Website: lowes
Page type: order-tracking
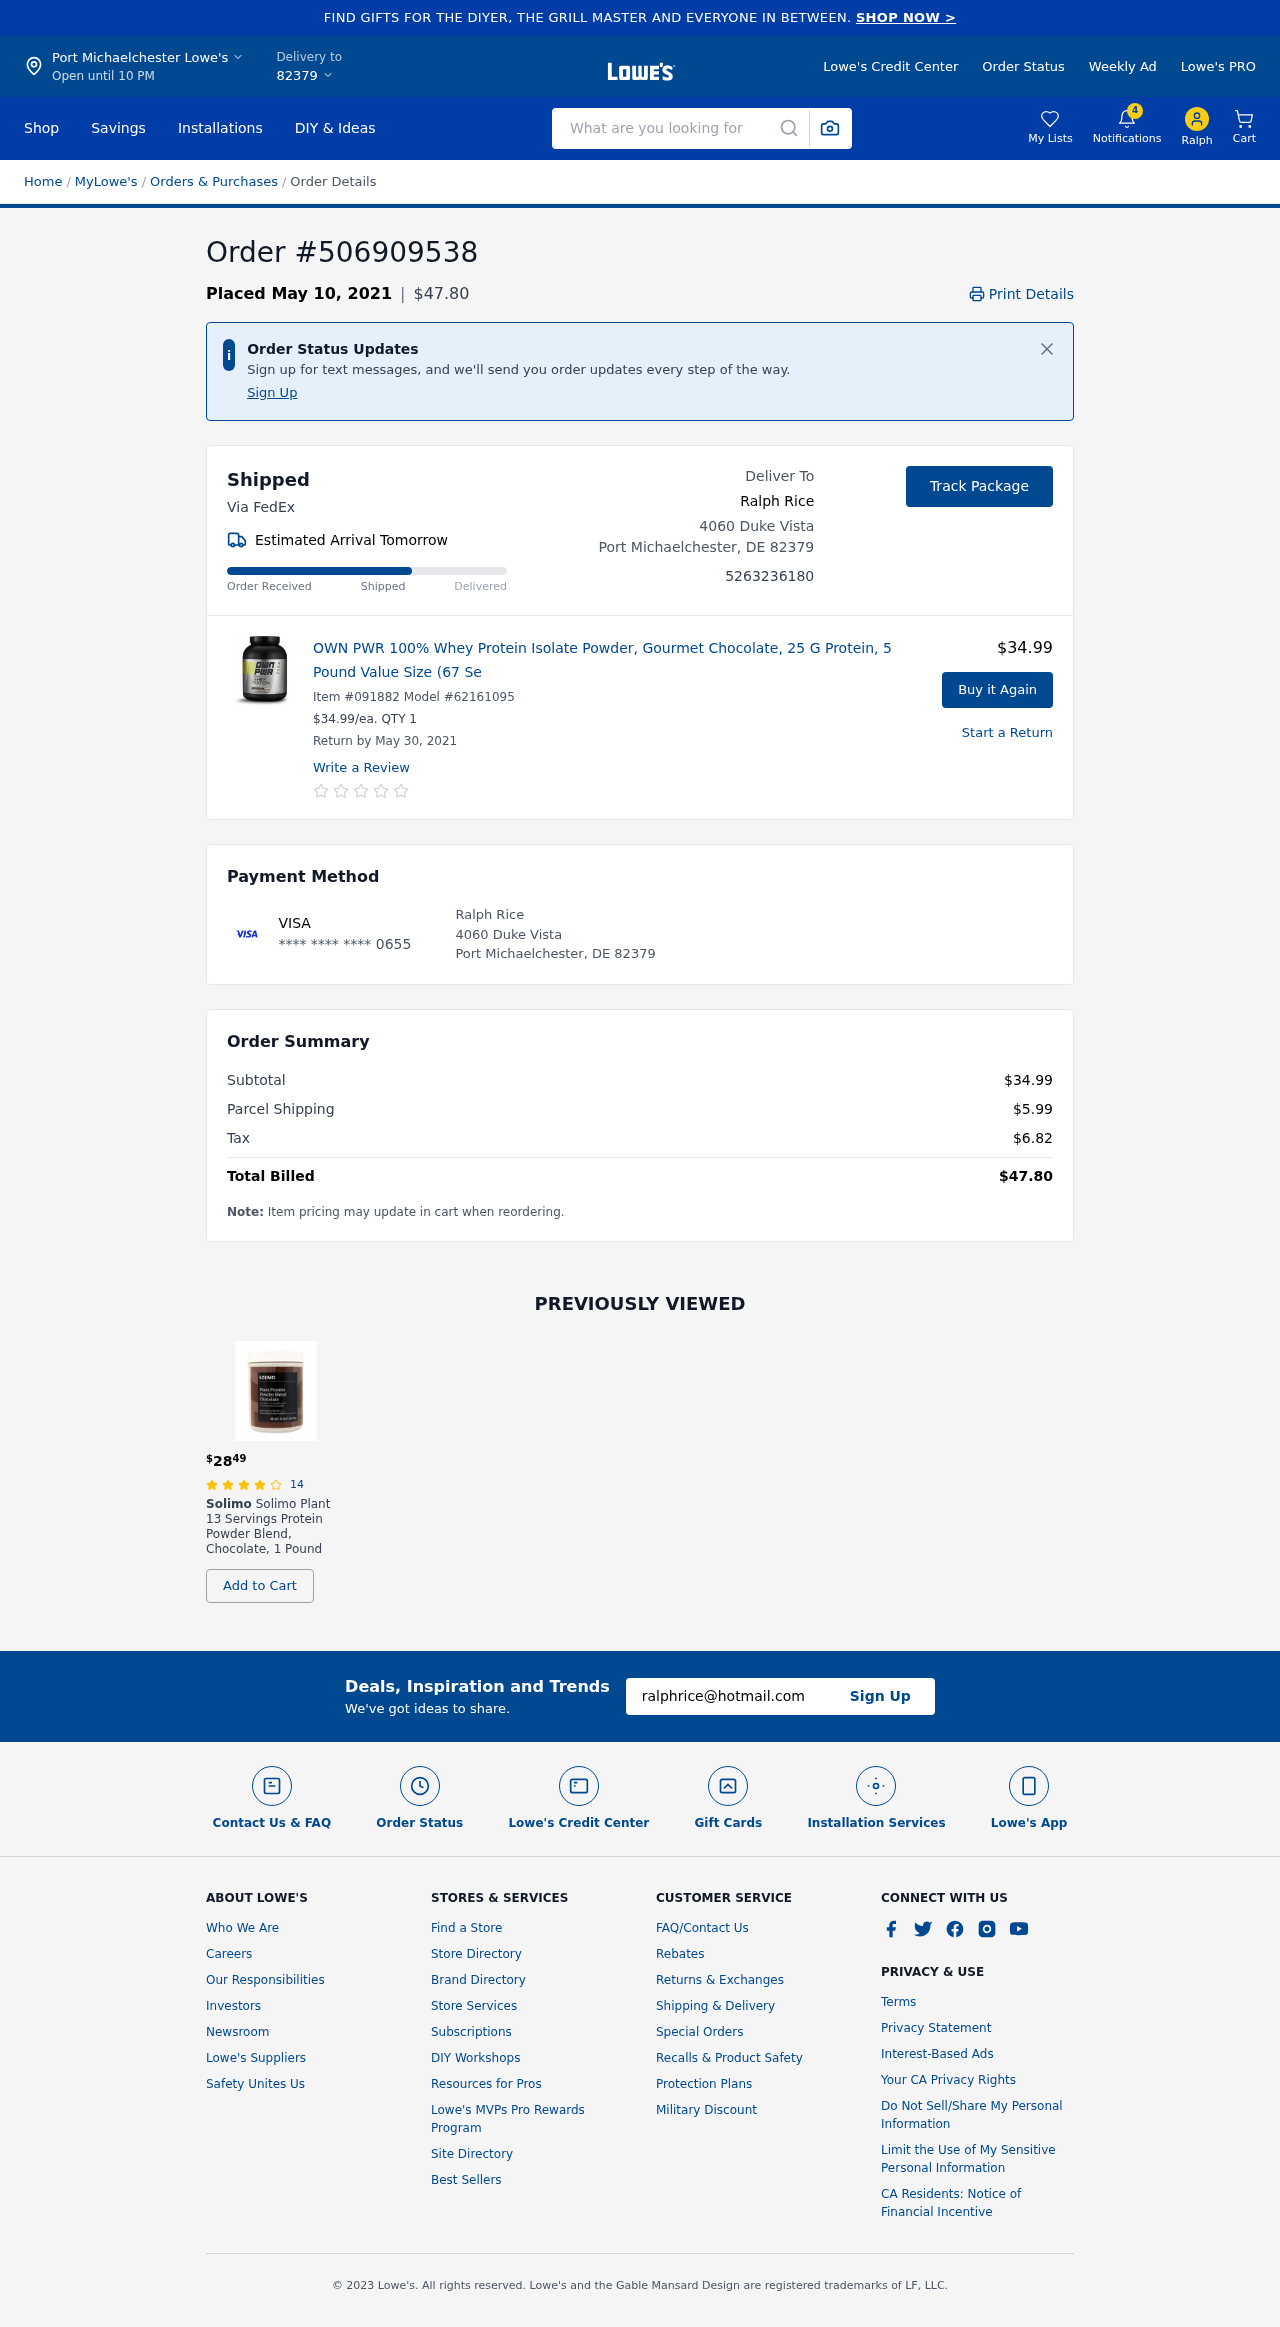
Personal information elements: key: PII_CARD_LAST4
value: **** **** **** 0655
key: PII_CARD_TYPE
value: VISA
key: PII_CITY
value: Port Michaelchester Lowe's
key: PII_CITY_STATE_ZIP
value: Port Michaelchester, DE 82379
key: PII_EMAIL
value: ralphrice@hotmail.com
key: PII_FIRSTNAME
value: Ralph
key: PII_FULLNAME
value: Ralph Rice
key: PII_PHONE
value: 5263236180
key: PII_POSTCODE
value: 82379
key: PII_STREET
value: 4060 Duke Vista
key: PII_FULLNAME2
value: Ralph Rice
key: PII_STREET2
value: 4060 Duke Vista
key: PII_CITY_STATE_ZIP2
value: Port Michaelchester, DE 82379
Product elements: key: PRODUCT1_NAME
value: OWN PWR 100% Whey Protein Isolate Powder, Gourmet Chocolate, 25 G Protein, 5 Pound Value Size (67 Se
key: PRODUCT1_PRICE
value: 34.99
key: PRODUCT1_QUANTITY
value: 1
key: PRODUCT2_BRAND
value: Solimo
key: PRODUCT2_NAME
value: Solimo Plant 13 Servings Protein Powder Blend, Chocolate, 1 Pound
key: PRODUCT2_NUM_RATINGS
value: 14
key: PRODUCT2_PRICE
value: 28.49
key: PRODUCT2_RATING
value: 4
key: PRODUCT1_ITEM
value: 091882
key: PRODUCT1_MODEL
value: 62161095
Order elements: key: ORDER_ID
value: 506909538
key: ORDER_DATE
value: Placed May 10, 2021
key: ORDER_TOTAL
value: $47.80
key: ORDER_DELIVERY_DATE
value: Estimated Arrival Tomorrow
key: ORDER_RETURN_BY_DATE
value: Return by May 30, 2021
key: ORDER_SUBTOTAL
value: $34.99
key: ORDER_SHIPPING_COST
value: $5.99
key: ORDER_TAX
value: $6.82
Search elements: key: HEADER_SEARCH
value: What are you looking for
Other elements: key: NOTIFICATION_COUNT
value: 4